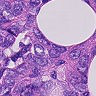
Metastatic tissue present: yes